Question: I need to create a dynamic scales something like this
'''
Range 1 = 0 to 100
Range 2 = 100 to 200
Range 3 = 200 to 300
Range 4 = 300 to 400
Range 5 = 400 to 500
Range 6 = 600 to 700
Range 7 = 700 to 800
Range 8 = 800 to 900
Range 9 = 900 to 1000
'''
Here, ranges are 1 to 9 and minimum value is 0 and maximum value is 1000. These ranges, minimum and maximum values are dynamic.
So, I required a function to return the scales.
For example:-
'''
function getScales(minRage, maxRange, minValue, maxValue){
var scales={};
..........
............
return scales;
}
//Output:
[
{
range :1
min :0,
max :100
},
{
range :2
min :100,
max :200
},
{
range :3
min :200,
max :300
},
....
....
{
range :9,
min :900,
max :1000
}
]
'''
To get above result , I need to call the function like this 'getScales(1, 9, 0, 1000)'.

This is what my actual requirement: if I call 'getScales(1, 5, 4000, 418500)';
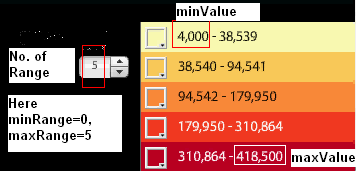
Answer: Have a look at this:
'''
function getScales(minRange, maxRange, min, max){
var scales = [], // Prepare some variables
ranges = maxRange+1 - minRange, // Amount of elements to be returned.
range = (max-min)/ranges; // Difference between min and max
for(var i = 0; i < ranges; i++){
scales.push({
range: i+minRange, // Current range number
min: min + range * i,
max: min + range * (i+1)
});
}
return scales;
}
'''
You can call the function like this:
'''
getScales(0, 9, 0, 1000);
'''
Output:
'''
[
{
"range": 0,
"min": 0,
"max": 100
},
{
"range": 1,
"min": 100,
"max": 200
},
.......
{
"range": 8,
"min": 800,
"max": 900
},
{
"range": 9,
"min": 900,
"max": 1000
}
]
'''
---
To get rid of the floating point errors in the output, you can replace:
'''
min: range * i,
max: range * (i+1)
'''
With:
'''
min: (range * i).toFixed(2),
max: (range * (i+1)).toFixed(2)
'''
Replace the '2' with the desired amount of digits behind the decimal point.